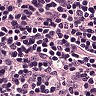
Metastatic tissue present: no